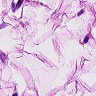
Metastatic tissue present: no